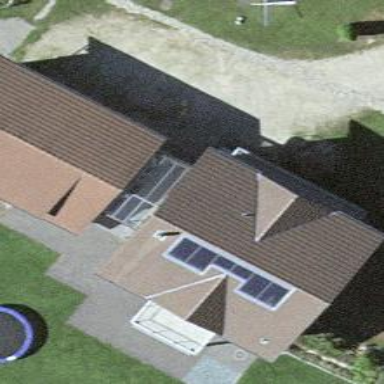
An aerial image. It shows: Solar power generator using photovoltaic panels.